【题型】解答题　【知识点】平面几何　【难度】easy
如图，直线 \(l\) 与圆 \(O\) 相切于点 \(A\)，\(AB\) 是圆 \(O\) 的直径，点 \(C\)，\(D\) 在 \(l\) 上，且位于点 \(A\) 两侧，连接 \(BC\)，\(BD\)，分别与圆 \(O\) 交于点 \(E\)，\(F\)，连接 \(EF\)，\(AF\).

(1) 求证：$\angle BAF = \angle CDB$；

(2) 若圆 \(O\) 的半径 \(r=2\)，\(AD=3\)，\(AC=4\)，求 \(EF\) 的长.
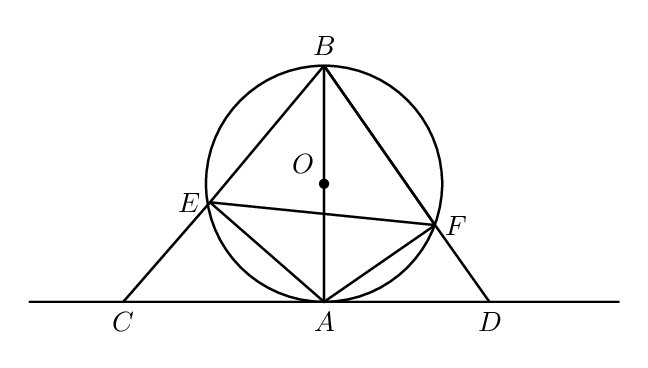
【解答】
\textbf{【答案】} (1) 见解析

(2) \(EF = \dfrac{14\sqrt{2}}{5}\)。

\textbf{【分析】}

\textbf{【详解】} (1) 证明：$\because$ 直线 \(l\) 与 $\odot O$ 相切于点 \(A\)，

$\therefore \angle BAD = 90^\circ$，

$\therefore \angle BDA + \angle ABD = 90^\circ$，

$\because AB$ 是 $\odot O$ 的直径，

$\therefore \angle BFA = 90^\circ$，

$\therefore \angle BAF + \angle ABD = 90^\circ$，

$\therefore \angle BAF = \angle CDB$；

(2) 解：$\because r=2$，

$\therefore AB=2r=4=AC$，$BD=\sqrt{AB^2+AD^2}=\sqrt{4^2+3^2}=5$，

$\because$ 直线 $l$ 与 $\odot O$ 相切于点 $A$，

$\therefore \angle BAC=90^\circ$，

$\therefore \triangle ABC$ 是等腰直角三角形，

$\therefore \angle ABC=\angle ACB=45^\circ$，

$\because AB$ 是 $\odot O$ 的直径，

$\therefore \angle BEA=90^\circ$，

$\therefore \triangle ABE$ 也是等腰直角三角形，

$\therefore AE=BE=AB\cdot \cos 45^\circ=2\sqrt{2}$，

$\because \overset{\frown}{BF}=\overset{\frown}{BF}$，

$\therefore \angle BEF=\angle BAF$，

$\because \angle BAF=\angle CDB$，

$\therefore \angle BEF=\angle BDC$，

$\therefore \triangle BEF \backsim \triangle BDC$，

$\therefore \dfrac{BE}{BD}=\dfrac{EF}{CD}$，即 $\dfrac{2\sqrt{2}}{5}=\dfrac{EF}{4+3}$，

$\therefore EF=\dfrac{14\sqrt{2}}{5}$.